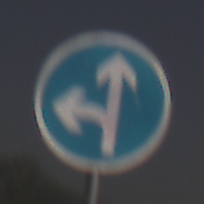
Verkehrszeichen: VorgeschriebeneFahrtrichtungGeradeausOderLinks
Umgebung: Outdoor, Nature
Tageszeit: Night
Wetter: Clear
Licht: Natural
Jahreszeit: NotSpecified
Kontrast: HighContrast